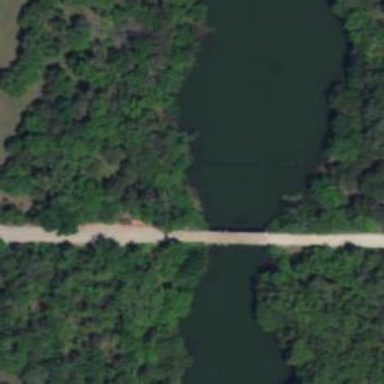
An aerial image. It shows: Residential road with bridge.